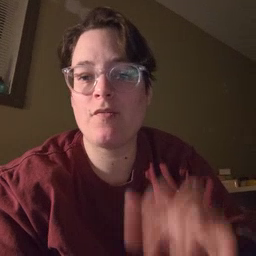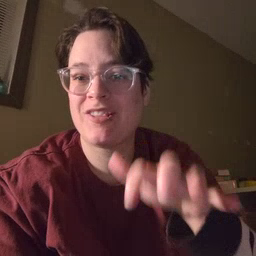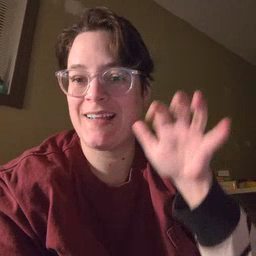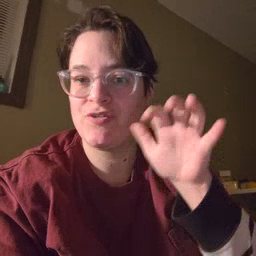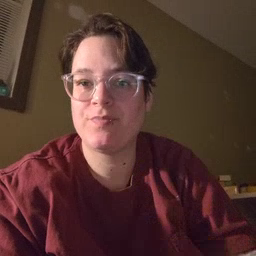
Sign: alligator